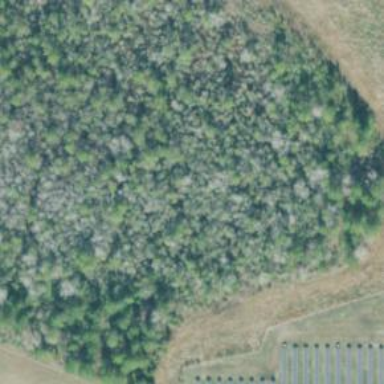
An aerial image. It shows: Forest area.